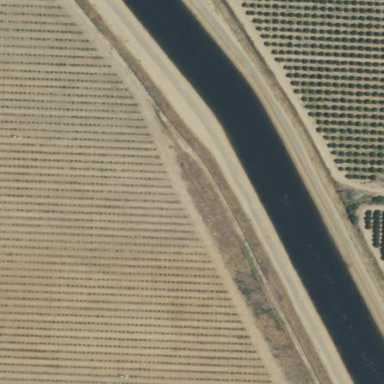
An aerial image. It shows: Orange orchard with rows of orange trees.